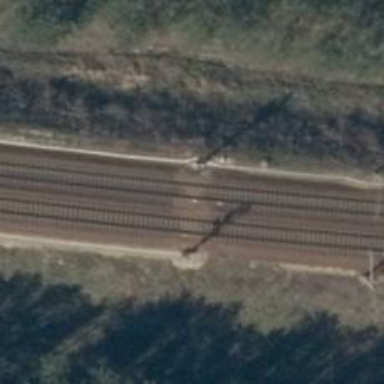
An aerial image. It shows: Railway signal.